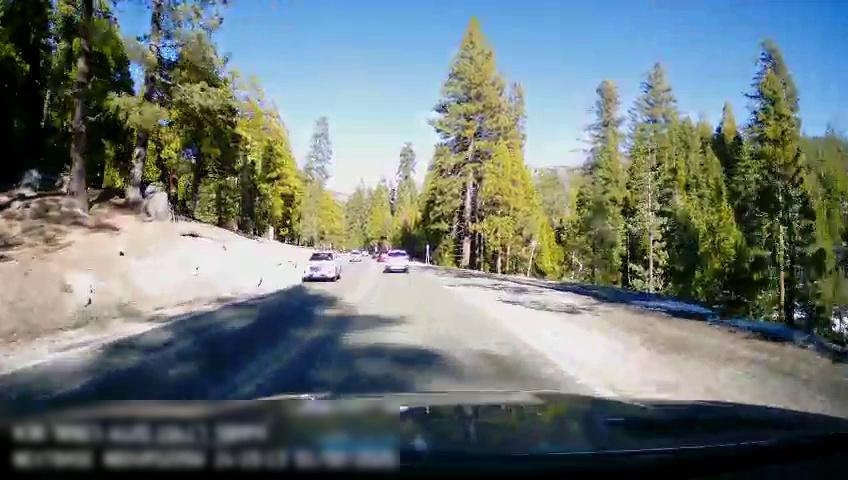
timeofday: Day
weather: Sunny
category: Drivable Space
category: Vehicles | Car
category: Vehicles | SUV
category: Vehicles | SUV
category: Lanes | Opposite Lane
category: Lanes | Current Lane
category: Lanes | Current Lane